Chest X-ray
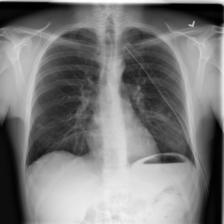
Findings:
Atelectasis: negative
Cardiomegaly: negative
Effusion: negative
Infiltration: negative
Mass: negative
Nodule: negative
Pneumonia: negative
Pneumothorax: negative
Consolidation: negative
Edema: negative
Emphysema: negative
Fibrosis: negative
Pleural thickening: negative
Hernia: negative